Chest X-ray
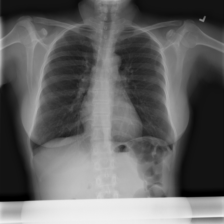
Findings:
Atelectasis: negative
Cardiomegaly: negative
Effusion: negative
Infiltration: positive
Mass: negative
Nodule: negative
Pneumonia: negative
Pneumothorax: negative
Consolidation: negative
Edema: negative
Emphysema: negative
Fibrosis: negative
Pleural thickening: negative
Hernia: negative